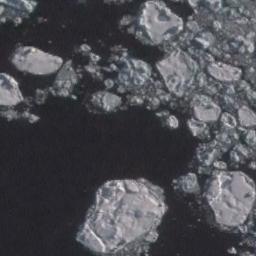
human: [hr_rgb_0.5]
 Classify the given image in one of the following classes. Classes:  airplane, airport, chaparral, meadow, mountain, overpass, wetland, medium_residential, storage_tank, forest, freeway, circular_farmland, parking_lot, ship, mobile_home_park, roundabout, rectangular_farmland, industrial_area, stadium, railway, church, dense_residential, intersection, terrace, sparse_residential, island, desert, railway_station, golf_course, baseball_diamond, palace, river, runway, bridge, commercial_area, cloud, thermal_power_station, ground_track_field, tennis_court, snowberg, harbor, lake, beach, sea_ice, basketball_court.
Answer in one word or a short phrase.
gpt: sea_ice